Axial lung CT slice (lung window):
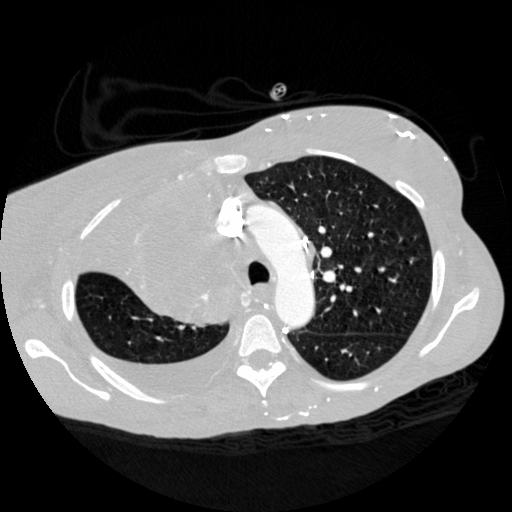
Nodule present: no